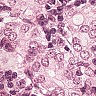
Metastatic tissue present: yes